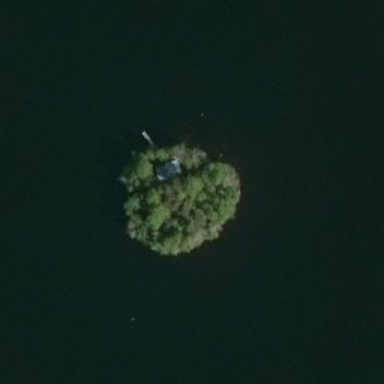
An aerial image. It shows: Islet.